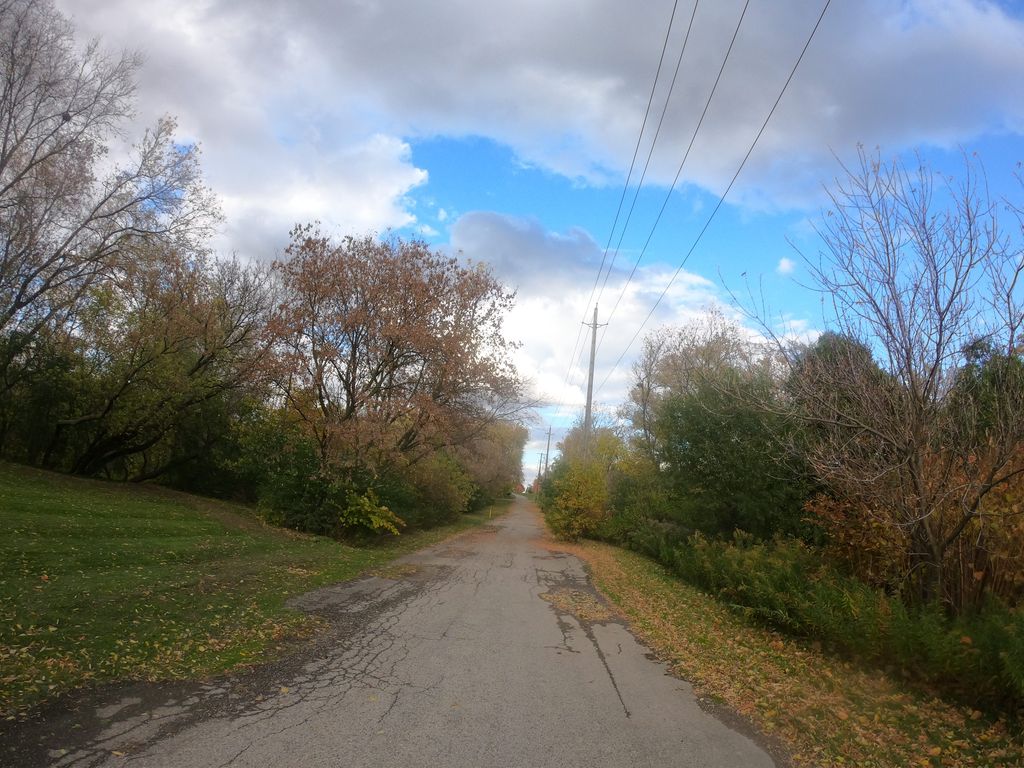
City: kitchener-waterloo